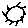
Label: sun